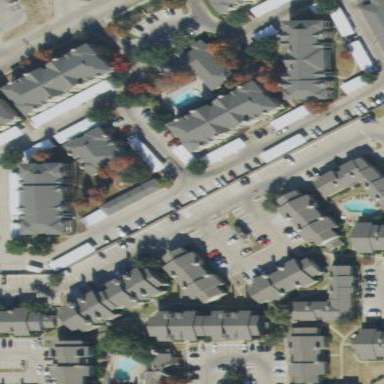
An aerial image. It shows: Residential area with apartments.